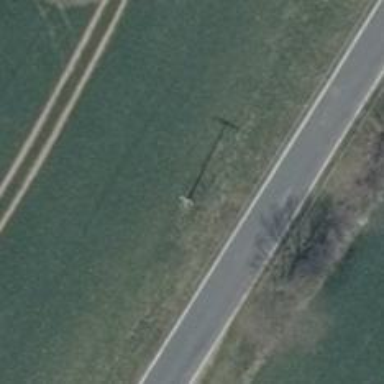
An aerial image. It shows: Power pole.